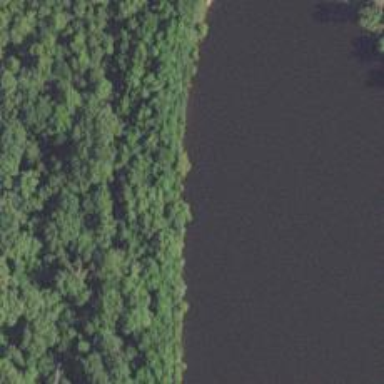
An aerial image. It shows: Reservoir area.